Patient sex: M
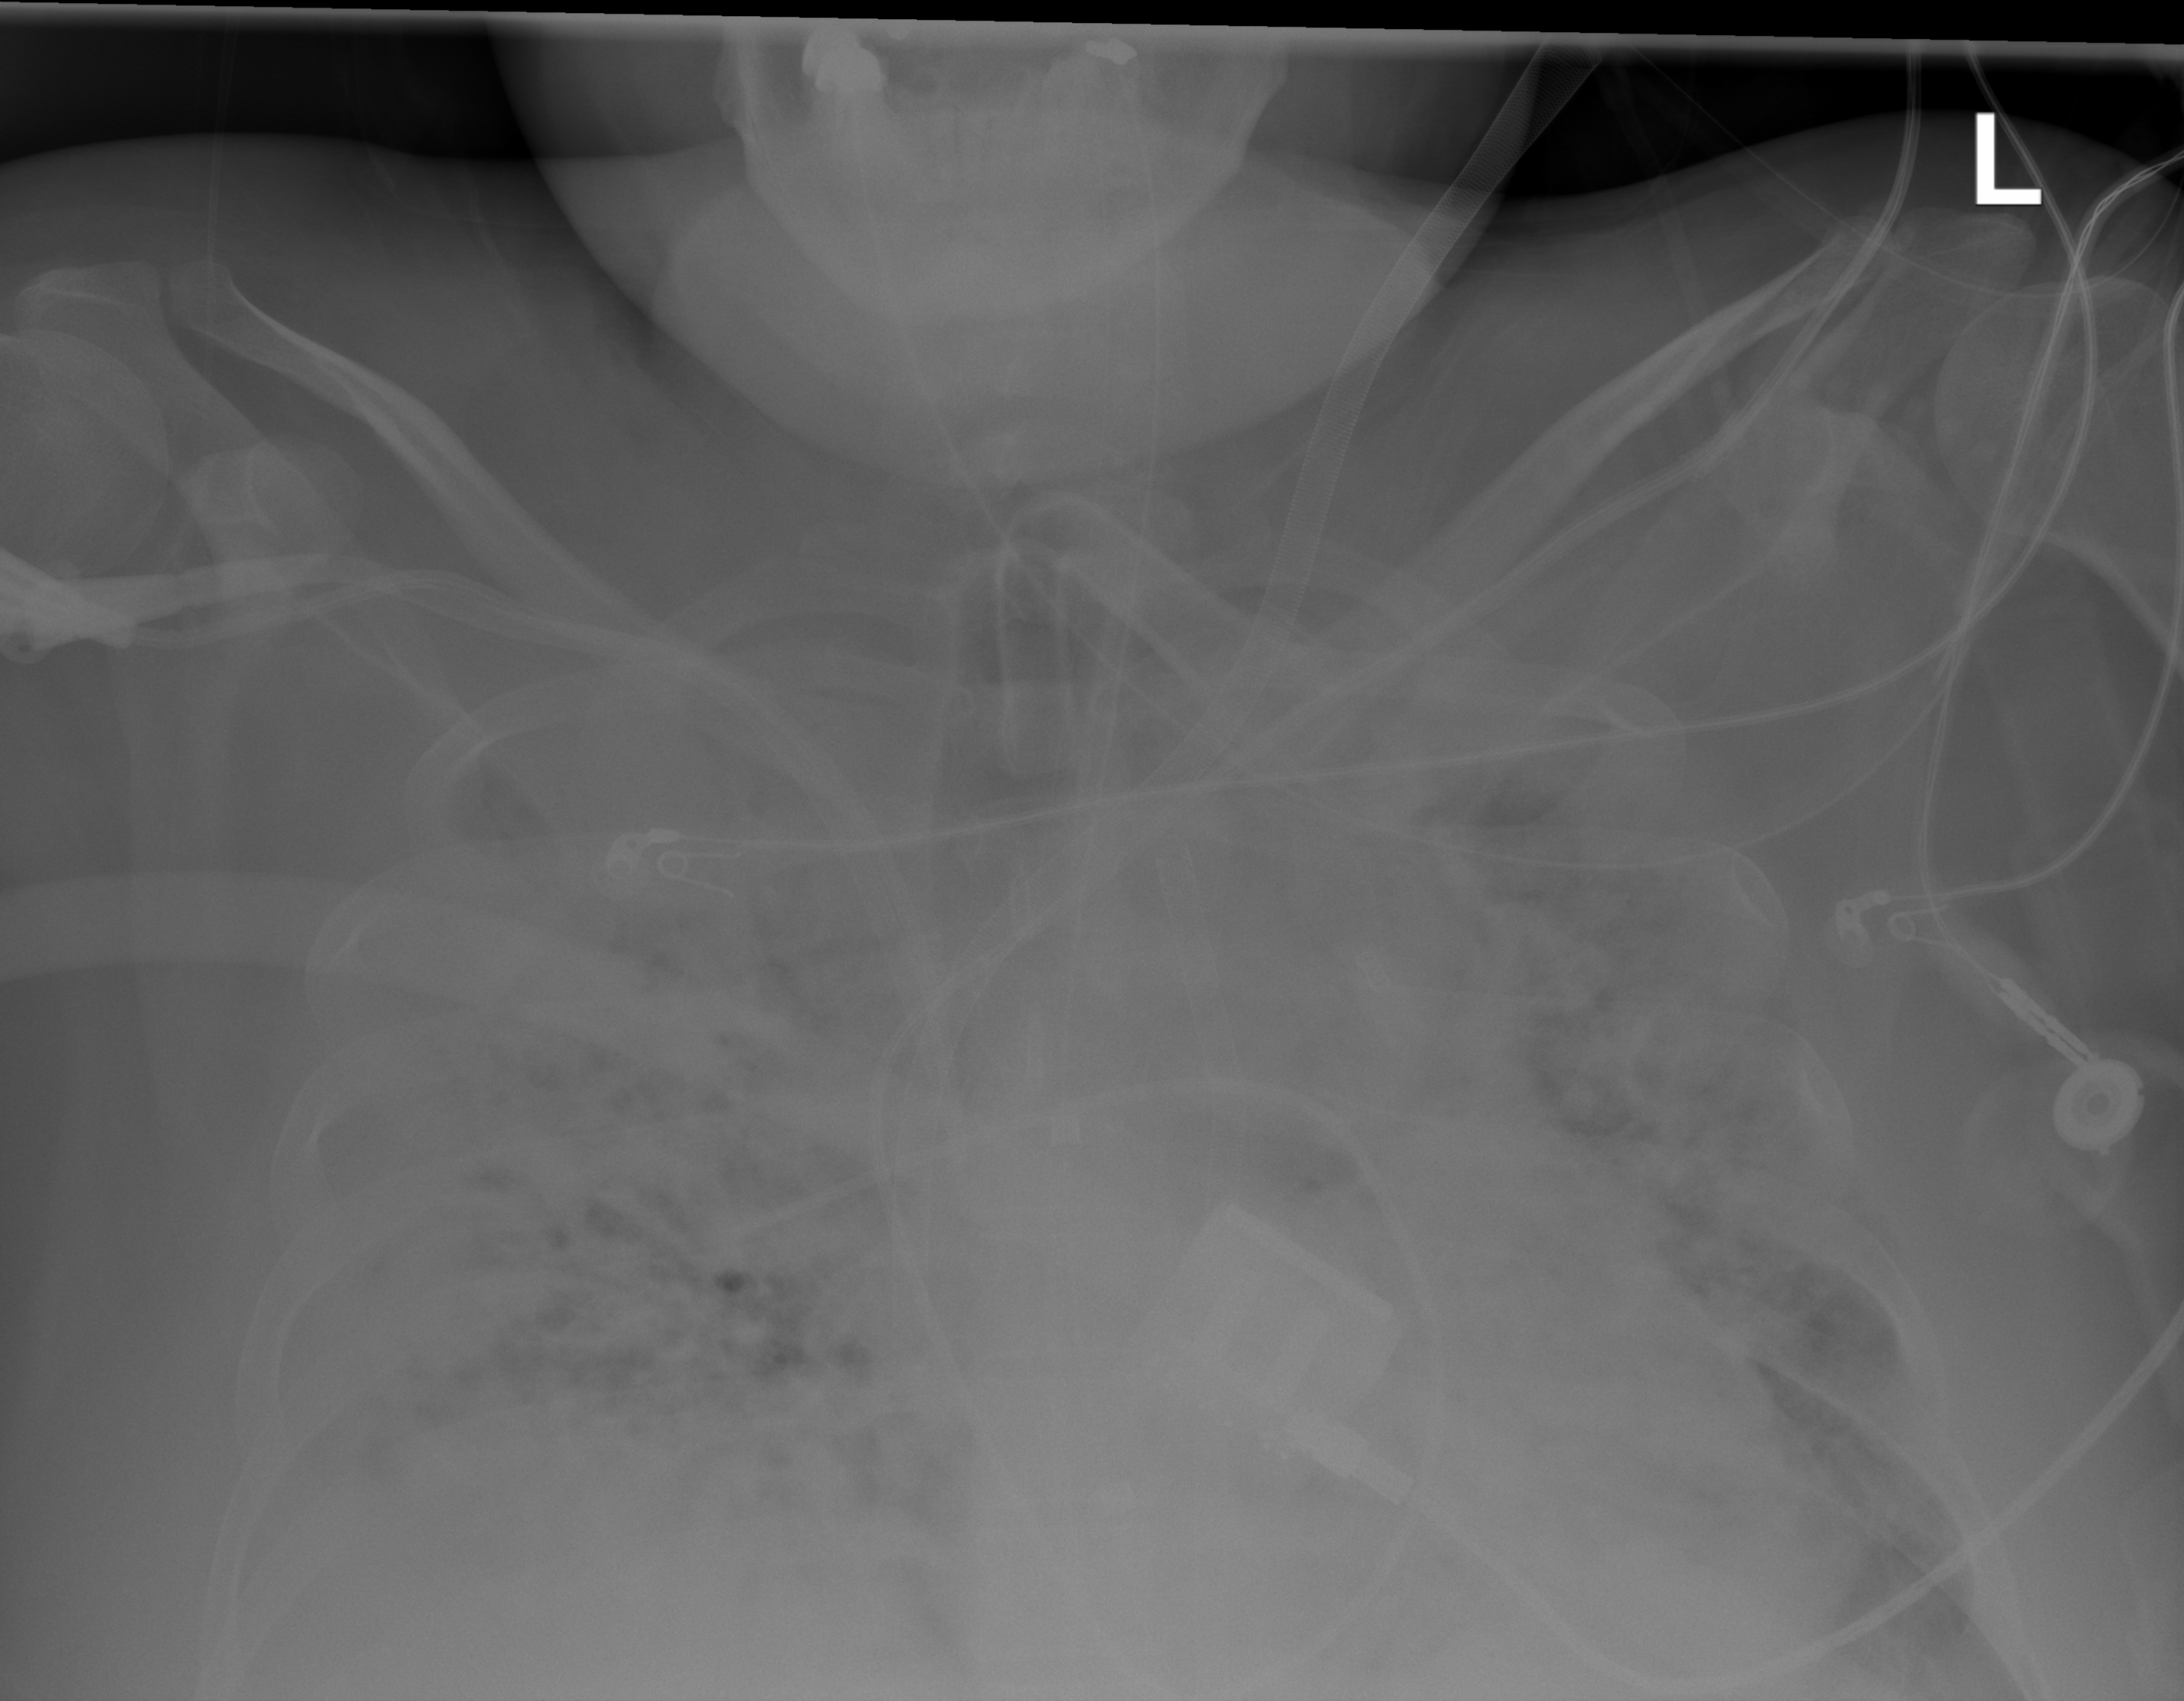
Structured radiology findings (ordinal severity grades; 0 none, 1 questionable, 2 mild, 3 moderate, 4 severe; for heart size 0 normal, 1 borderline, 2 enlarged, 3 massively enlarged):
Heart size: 0
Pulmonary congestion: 2
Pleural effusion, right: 0
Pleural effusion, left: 0
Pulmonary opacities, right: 3
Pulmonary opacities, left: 3
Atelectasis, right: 3
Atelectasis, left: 3